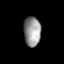
Tissue: lung
Cell type: Endothelial cells
Senescence score: 0.6628
Nuclear area (px): 494
Mean DAPI intensity: 147.702